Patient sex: M
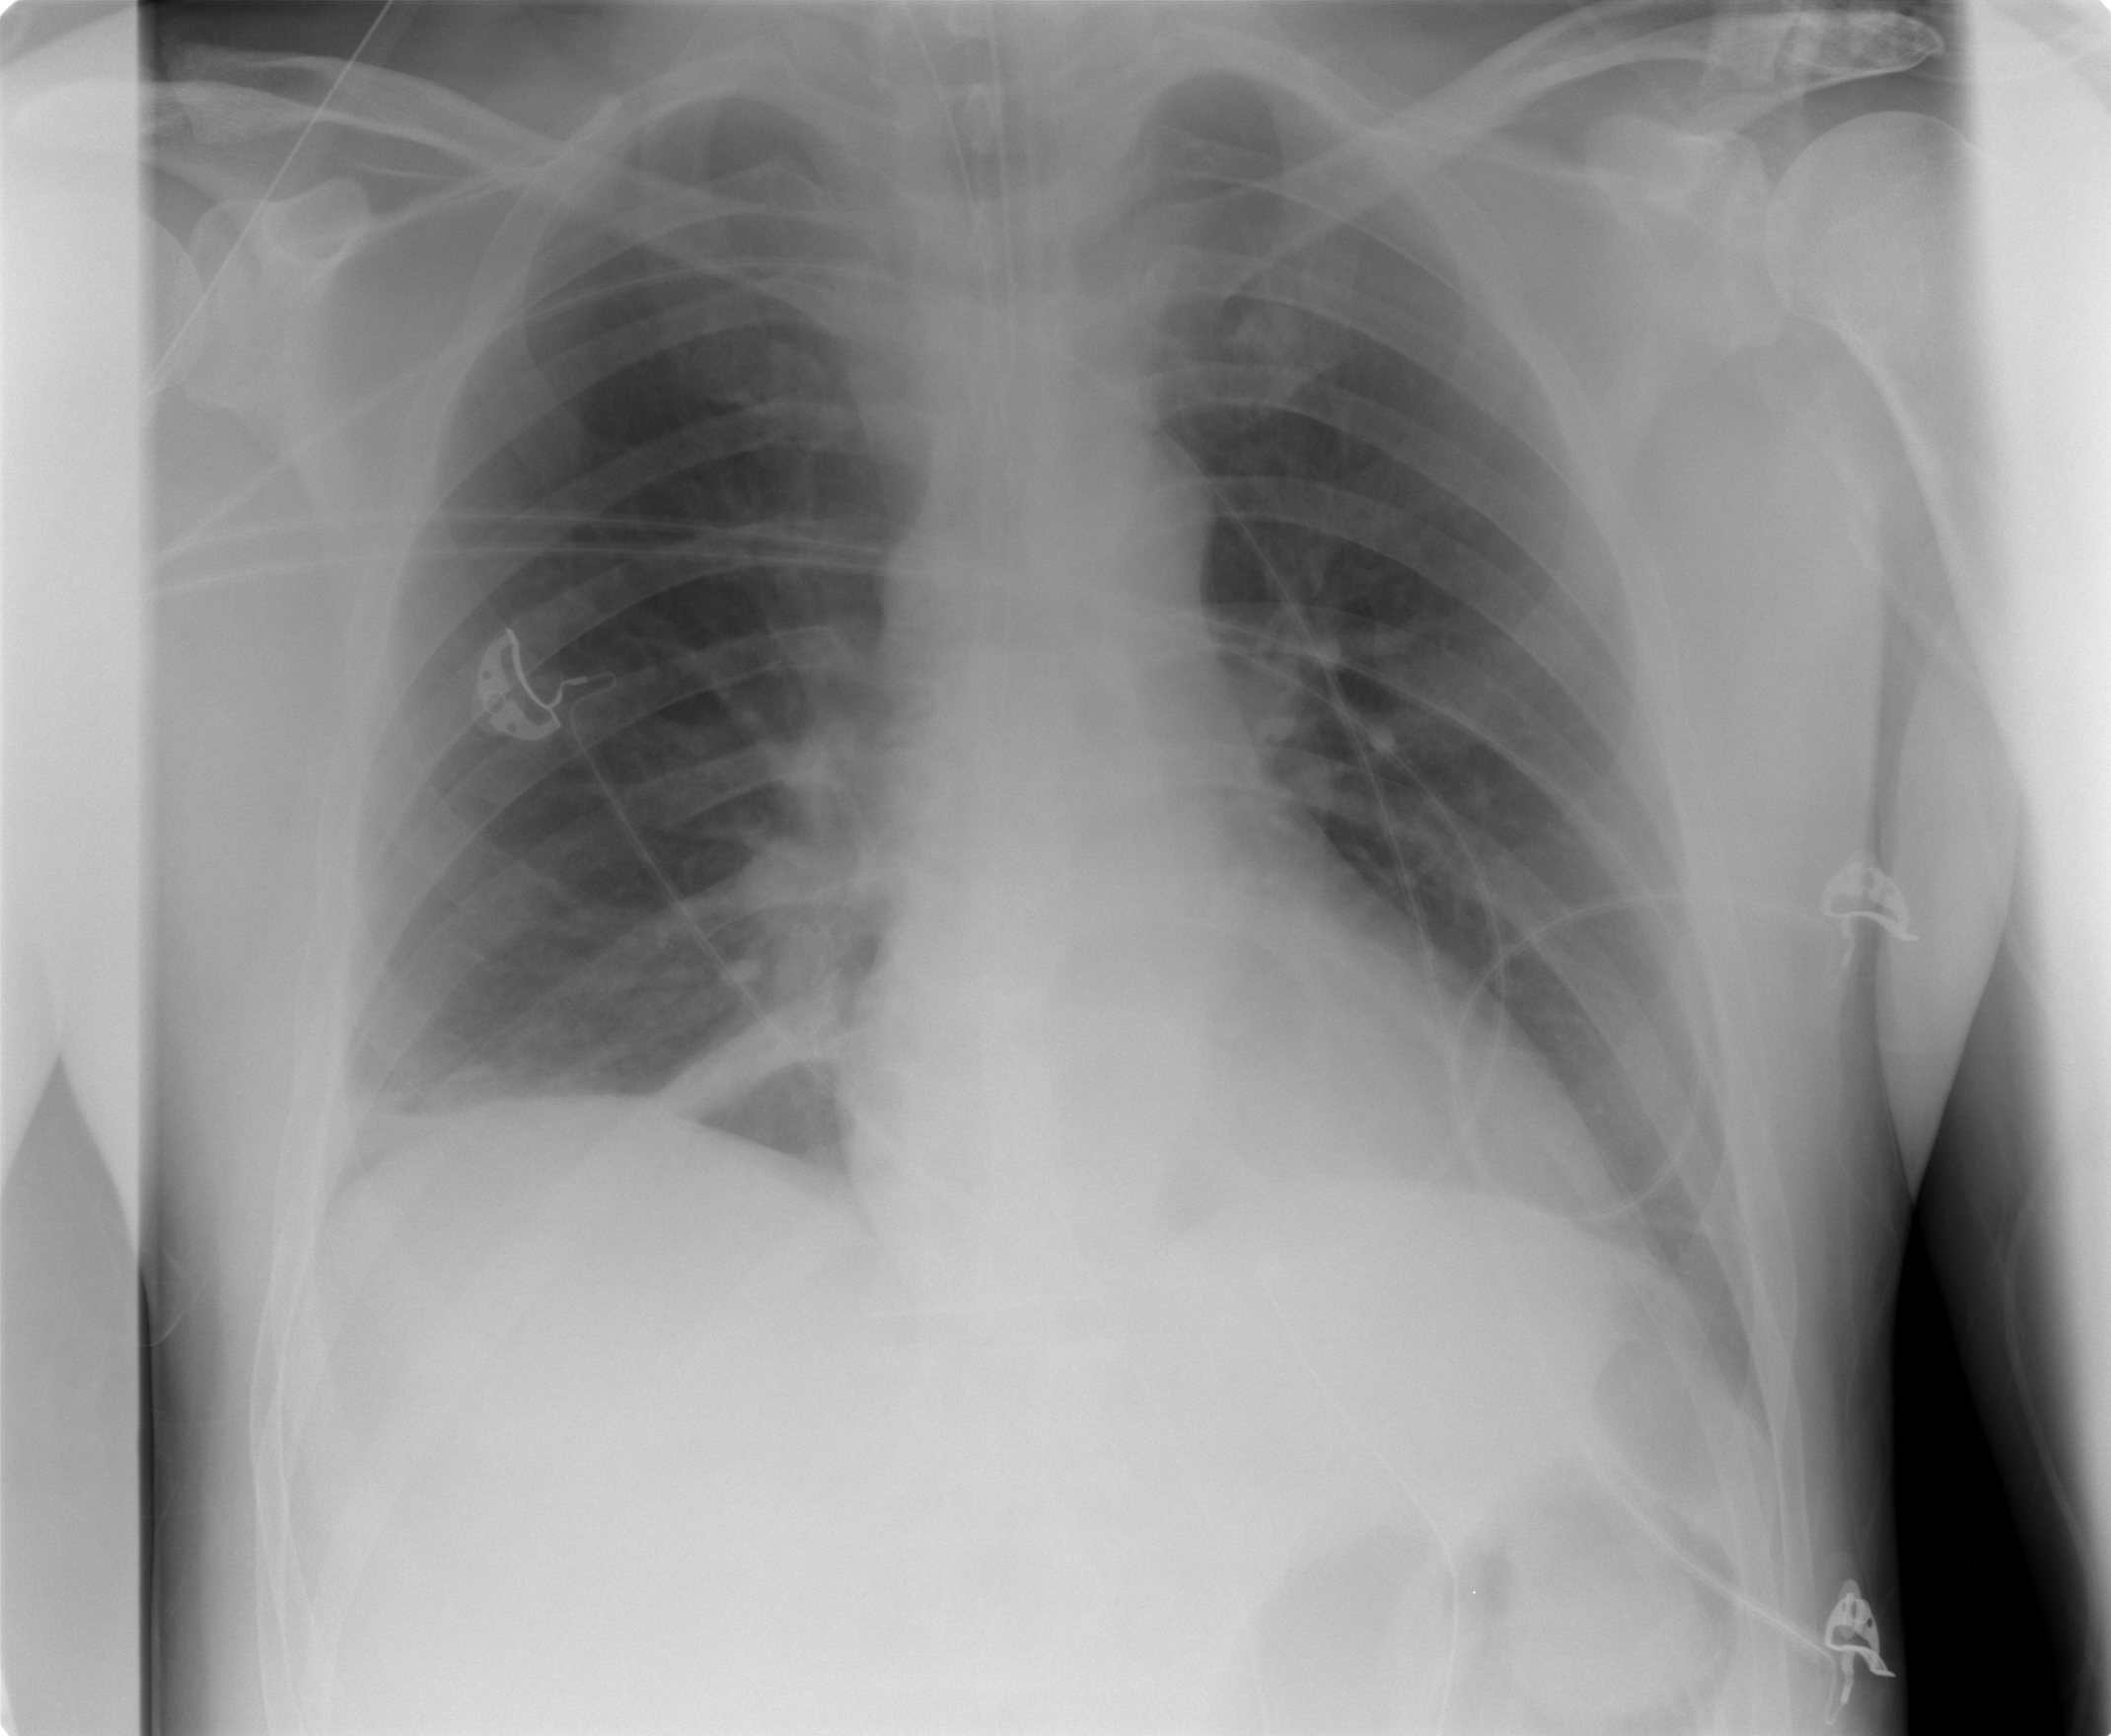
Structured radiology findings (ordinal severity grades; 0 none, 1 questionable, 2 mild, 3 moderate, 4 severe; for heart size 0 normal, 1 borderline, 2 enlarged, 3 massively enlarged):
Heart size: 0
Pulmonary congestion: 0
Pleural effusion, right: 1
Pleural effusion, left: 0
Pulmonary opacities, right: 0
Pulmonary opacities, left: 0
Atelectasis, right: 2
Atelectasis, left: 2